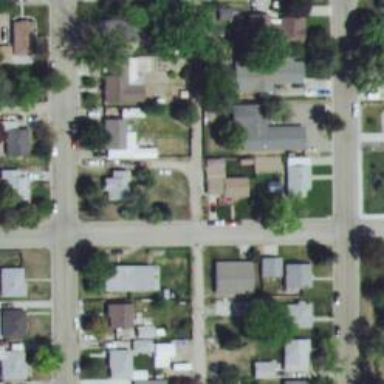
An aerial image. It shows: Alleyway designated as service road.